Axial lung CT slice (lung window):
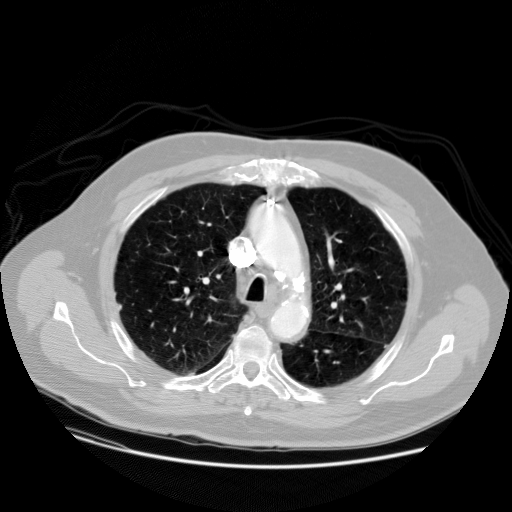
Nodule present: no